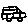
Label: car